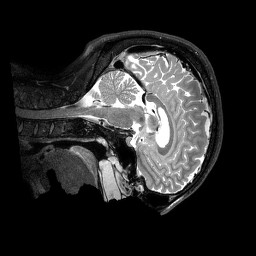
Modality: T2w
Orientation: sagittal